Question: I am unable to start the activity monitor on a different party app. When I choose target it says "Target failed to run: Remote exception encoutered" (see screenshot: .
Does anyone know how to measure it? The whole point of doing this is that I am having some memory warnings and I wanted to understand what is the average memory that can be allocated by an App on an 4th+ gen iPhone without encountering warnings.
Thanks
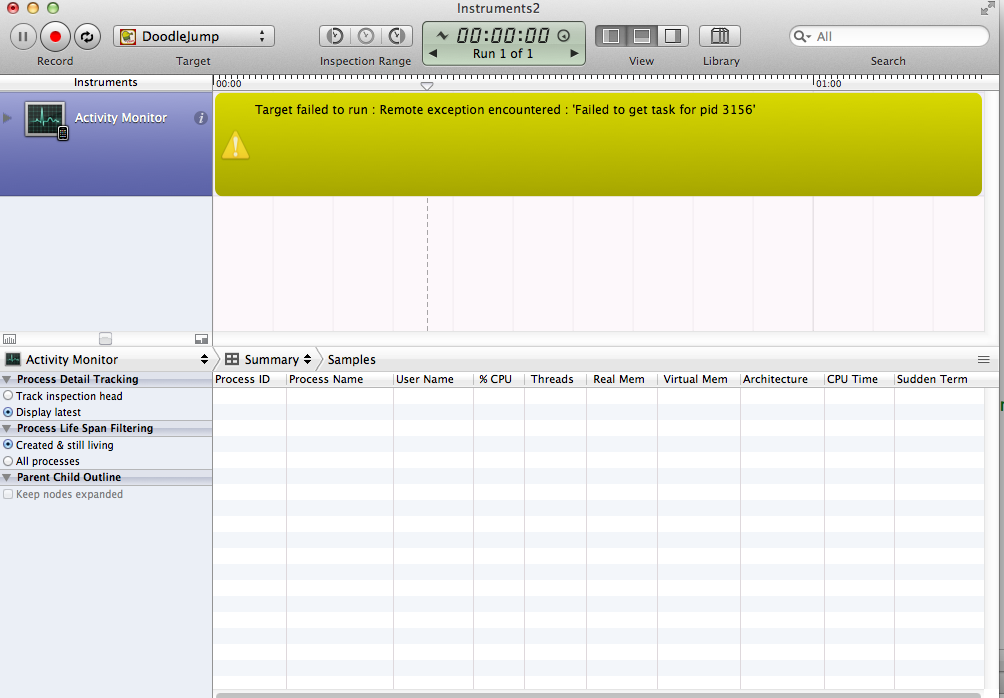
Answer: You cannot profile 3rd party apps. As for the average memory that can be allocated: Apple does not specify any hard data. Personally, I try to stay below 15 - 20 MB. The memory needed for your app to be killed might however vary from device to device, from iOS version to iOS version and also from how many other apps are currently using memory.
Also, similar questions have been asked here before, like <URL>.